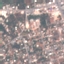
Land use / land cover: Residential